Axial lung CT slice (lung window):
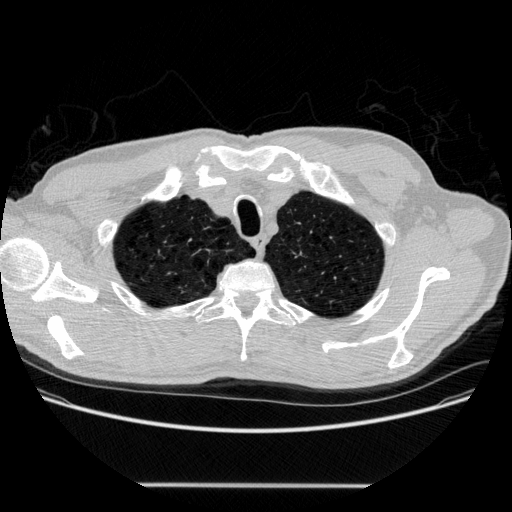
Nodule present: no